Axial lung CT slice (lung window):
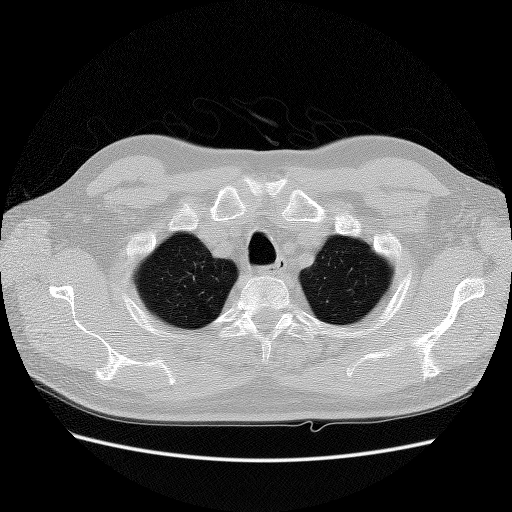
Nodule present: no